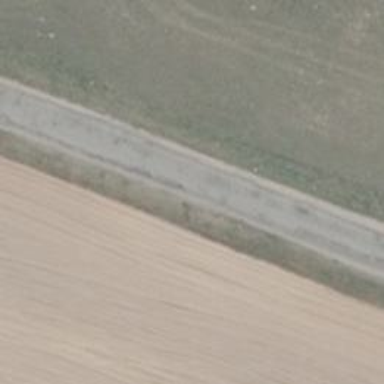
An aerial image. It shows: Secondary road.